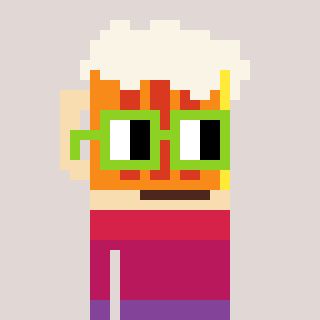
a pixel art character with square light green glasses, a beer-shaped head and a grayscale-colored body on a warm background